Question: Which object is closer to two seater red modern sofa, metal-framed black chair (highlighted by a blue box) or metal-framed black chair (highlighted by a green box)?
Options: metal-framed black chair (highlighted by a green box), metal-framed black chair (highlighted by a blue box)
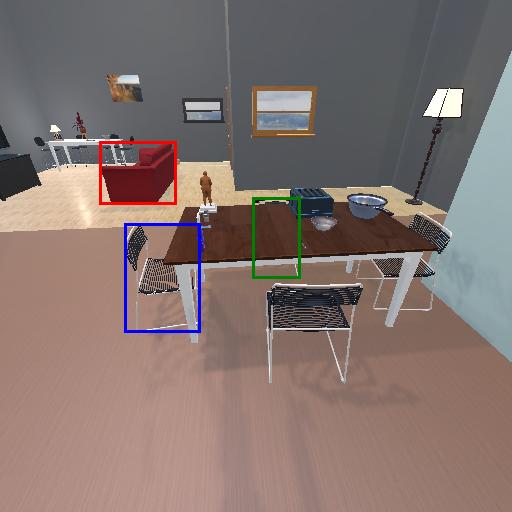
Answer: metal-framed black chair (highlighted by a green box)